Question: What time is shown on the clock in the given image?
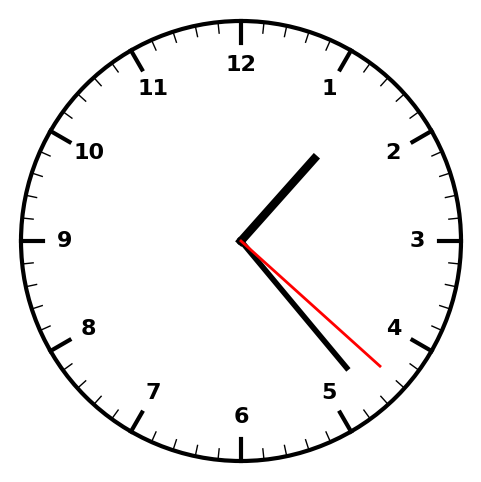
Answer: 01:23:22